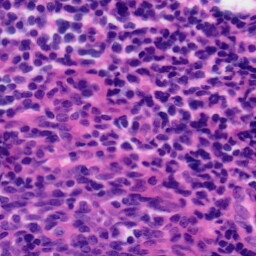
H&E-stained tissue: Tonsil